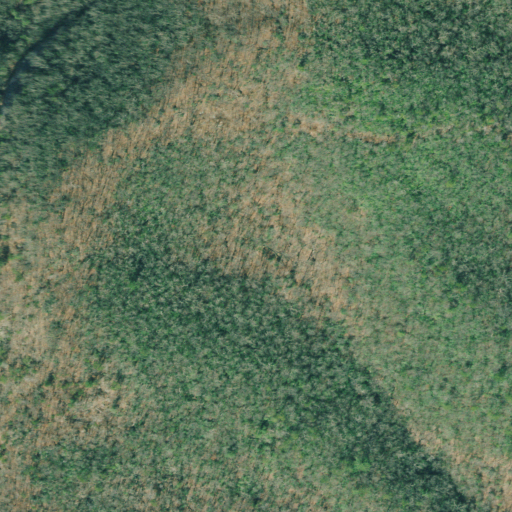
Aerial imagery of cliff(s) in Georgia named Blue Bluff containing deciduous forest, mixed forest, evergreen forest, and open water